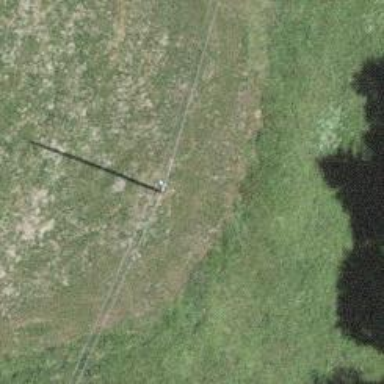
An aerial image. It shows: Minor power line.